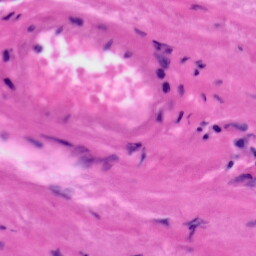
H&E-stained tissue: Tonsil